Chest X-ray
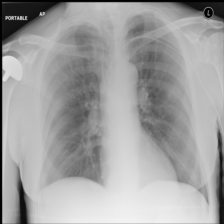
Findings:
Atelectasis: negative
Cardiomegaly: negative
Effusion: negative
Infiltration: negative
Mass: negative
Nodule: negative
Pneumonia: negative
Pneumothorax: negative
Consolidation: negative
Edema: negative
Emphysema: negative
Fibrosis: negative
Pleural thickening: negative
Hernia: negative